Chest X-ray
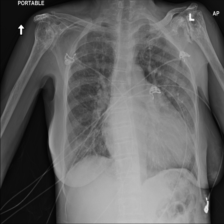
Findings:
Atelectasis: negative
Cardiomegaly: positive
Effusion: negative
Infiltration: negative
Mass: negative
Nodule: negative
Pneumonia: negative
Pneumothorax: negative
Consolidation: negative
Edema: negative
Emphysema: negative
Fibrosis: negative
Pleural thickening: negative
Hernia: negative